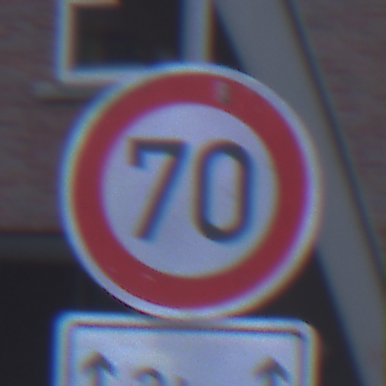
Verkehrszeichen: Geschwindigkeit70
Zusatzzeichen unten: LaengeEinerStrecke2
Umgebung: Outdoor, Urban
Tageszeit: SunriseSunset
Wetter: Clear
Licht: Natural
Jahreszeit: NotSpecified
Kontrast: MediumContrast